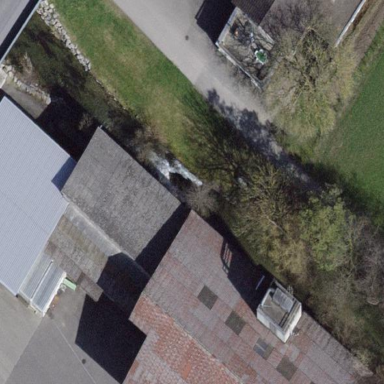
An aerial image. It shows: View of roof of building.